Field crop: tomato
Growth stage: 1
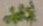
Species: portulaca